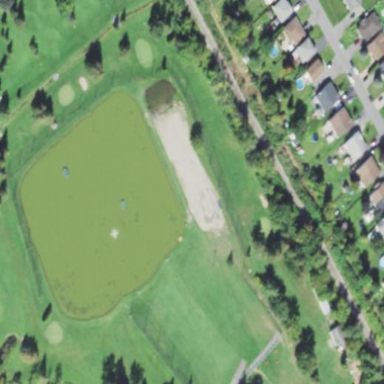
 place for golfing and leisure activities."